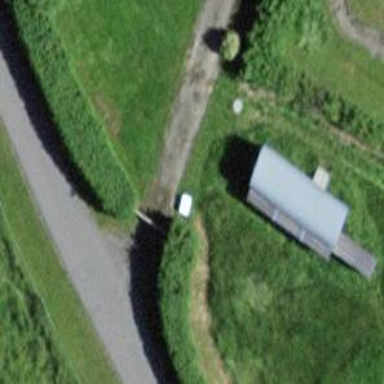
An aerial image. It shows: Gate.